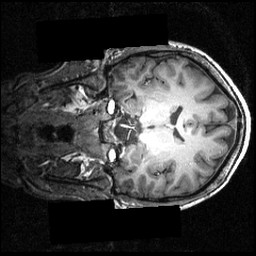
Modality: T1w
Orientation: coronal
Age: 22
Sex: male
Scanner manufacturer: siemens
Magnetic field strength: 3.951 T
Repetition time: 1.5 s
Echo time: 0.00335 s